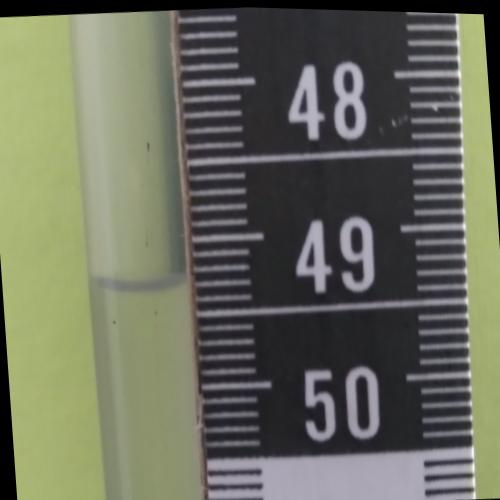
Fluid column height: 49.3 cm